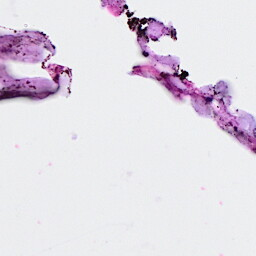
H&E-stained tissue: Breast